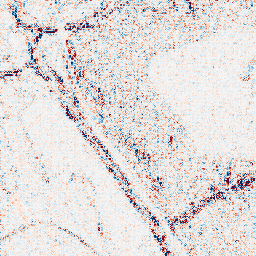
Category: wavelet
Decomposition family: wavelet_reverse_biorthogonal
Decomposition parameters: wavelet: rbio3.5
level: 1
Upsampling method: sinc_hamming
Upsampling parameters: scale: 4
kernel_size: 8
Upsampling scale: 4